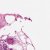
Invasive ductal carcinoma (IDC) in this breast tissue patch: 0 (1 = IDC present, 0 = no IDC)